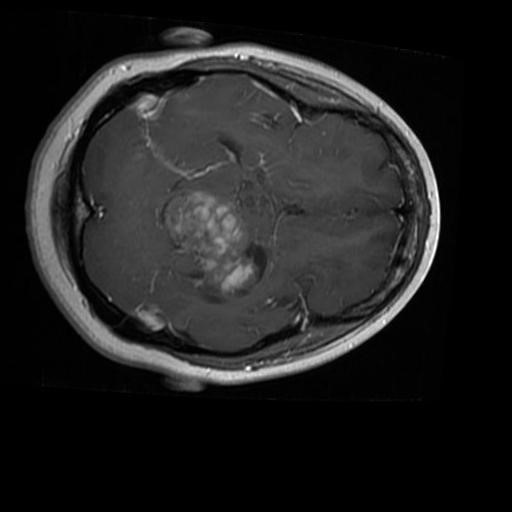
Label: brain_glioma